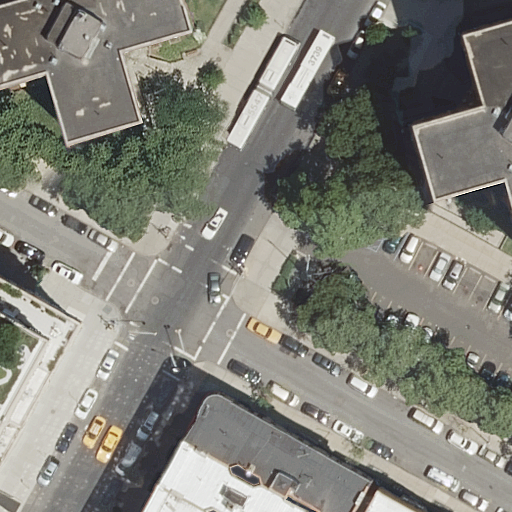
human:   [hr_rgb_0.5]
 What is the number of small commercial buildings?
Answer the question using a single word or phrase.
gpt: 0

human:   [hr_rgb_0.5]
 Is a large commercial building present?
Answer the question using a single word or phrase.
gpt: no

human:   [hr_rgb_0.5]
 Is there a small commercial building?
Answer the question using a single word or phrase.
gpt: no

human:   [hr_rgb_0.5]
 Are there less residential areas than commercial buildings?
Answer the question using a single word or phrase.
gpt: no

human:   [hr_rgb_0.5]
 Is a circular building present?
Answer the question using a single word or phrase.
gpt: no

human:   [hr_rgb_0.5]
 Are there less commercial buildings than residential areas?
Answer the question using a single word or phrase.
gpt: yes

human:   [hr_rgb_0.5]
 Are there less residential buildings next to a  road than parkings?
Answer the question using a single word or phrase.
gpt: no

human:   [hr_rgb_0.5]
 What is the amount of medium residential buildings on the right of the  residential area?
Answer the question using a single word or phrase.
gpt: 4

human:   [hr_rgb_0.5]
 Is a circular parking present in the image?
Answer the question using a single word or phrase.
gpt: no

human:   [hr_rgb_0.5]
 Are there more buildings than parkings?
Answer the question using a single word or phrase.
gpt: yes

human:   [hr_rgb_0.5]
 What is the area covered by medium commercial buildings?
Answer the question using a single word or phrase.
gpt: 0m2

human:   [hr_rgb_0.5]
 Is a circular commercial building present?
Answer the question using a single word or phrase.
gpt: no

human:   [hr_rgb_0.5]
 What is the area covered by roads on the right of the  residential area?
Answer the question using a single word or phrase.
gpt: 0m2

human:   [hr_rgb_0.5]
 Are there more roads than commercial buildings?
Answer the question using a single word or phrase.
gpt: yes

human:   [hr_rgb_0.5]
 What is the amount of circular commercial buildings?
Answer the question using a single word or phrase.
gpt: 0

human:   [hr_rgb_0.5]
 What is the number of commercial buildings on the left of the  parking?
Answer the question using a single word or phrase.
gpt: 0

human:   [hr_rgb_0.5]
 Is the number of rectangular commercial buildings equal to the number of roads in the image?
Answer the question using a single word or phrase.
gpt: no

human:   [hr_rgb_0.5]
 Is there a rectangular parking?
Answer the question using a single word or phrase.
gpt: no

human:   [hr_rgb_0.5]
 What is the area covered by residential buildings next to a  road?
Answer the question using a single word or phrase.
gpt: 2151m2

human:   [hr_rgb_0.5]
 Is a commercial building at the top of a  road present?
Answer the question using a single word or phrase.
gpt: no

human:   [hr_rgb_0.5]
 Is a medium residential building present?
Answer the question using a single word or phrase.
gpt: yes

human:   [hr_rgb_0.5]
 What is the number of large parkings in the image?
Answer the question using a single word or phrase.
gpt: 1

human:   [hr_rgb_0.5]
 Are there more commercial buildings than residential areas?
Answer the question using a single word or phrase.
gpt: no

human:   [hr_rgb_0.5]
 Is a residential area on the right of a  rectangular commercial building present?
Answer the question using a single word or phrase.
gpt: no

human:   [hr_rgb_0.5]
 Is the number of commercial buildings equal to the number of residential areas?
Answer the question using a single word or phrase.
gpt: no

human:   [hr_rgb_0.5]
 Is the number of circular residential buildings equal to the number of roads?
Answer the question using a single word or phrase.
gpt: no

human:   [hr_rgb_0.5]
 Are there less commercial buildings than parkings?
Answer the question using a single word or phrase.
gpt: yes

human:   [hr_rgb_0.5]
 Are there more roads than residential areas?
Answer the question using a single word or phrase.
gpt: yes

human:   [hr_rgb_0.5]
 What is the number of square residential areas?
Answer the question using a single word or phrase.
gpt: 0

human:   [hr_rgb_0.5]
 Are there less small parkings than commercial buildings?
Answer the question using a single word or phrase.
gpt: no

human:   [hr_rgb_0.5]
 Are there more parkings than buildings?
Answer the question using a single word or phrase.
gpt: no

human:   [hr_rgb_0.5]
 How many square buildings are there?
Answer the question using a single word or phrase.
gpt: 0

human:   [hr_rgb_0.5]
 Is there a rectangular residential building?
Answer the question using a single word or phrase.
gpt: yes

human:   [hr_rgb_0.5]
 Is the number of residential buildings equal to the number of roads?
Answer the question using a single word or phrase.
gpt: no

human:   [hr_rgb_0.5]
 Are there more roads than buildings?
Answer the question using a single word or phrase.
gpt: yes

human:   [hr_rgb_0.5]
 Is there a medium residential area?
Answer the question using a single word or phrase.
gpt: no